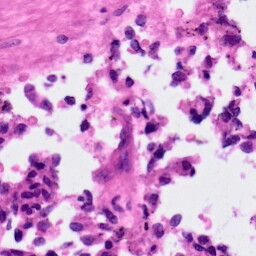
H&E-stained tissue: Ovarian